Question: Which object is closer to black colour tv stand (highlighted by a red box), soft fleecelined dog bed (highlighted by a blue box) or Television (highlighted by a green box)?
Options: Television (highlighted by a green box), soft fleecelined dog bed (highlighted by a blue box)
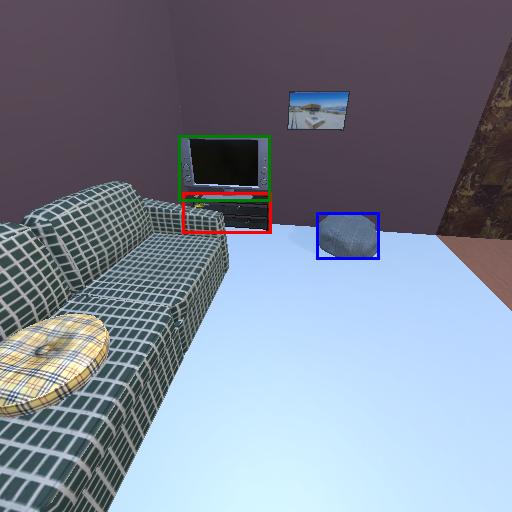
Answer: Television (highlighted by a green box)